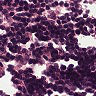
Metastatic tissue present: no